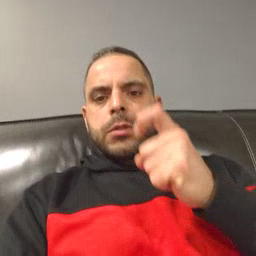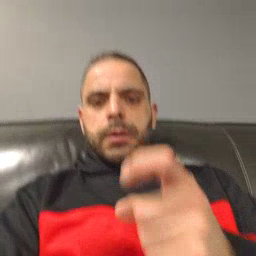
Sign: give